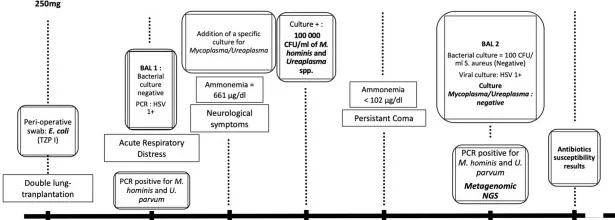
Chronology of diagnostic and treatment of the patient according to the laboratory results. Apparition of the symptoms through time, Day 1 corresponding to the lung-transplantation. Antibiotic therapy shifts. Ammonemia levels. Results of microbiological cultures and biomolecular tests.
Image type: chart (chart)